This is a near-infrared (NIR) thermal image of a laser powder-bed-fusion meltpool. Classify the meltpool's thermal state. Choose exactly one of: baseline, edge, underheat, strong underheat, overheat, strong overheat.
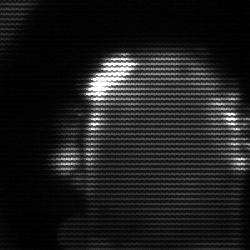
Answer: baseline